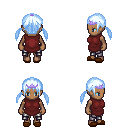
a pixel art fantasy rpg character, female body template, human, dark skin, maroon tunic, metal pants, white cyan twin-tailed hairstyle, purple tiara, brown slippers, four views (front, back, left, right), 2x2 character sprite sheet, small pixel art, hard edges, no anti-aliasing